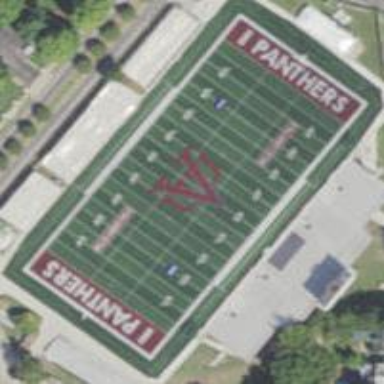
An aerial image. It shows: American football pitch for leisure and sport activities.